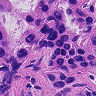
Metastatic tissue present: yes